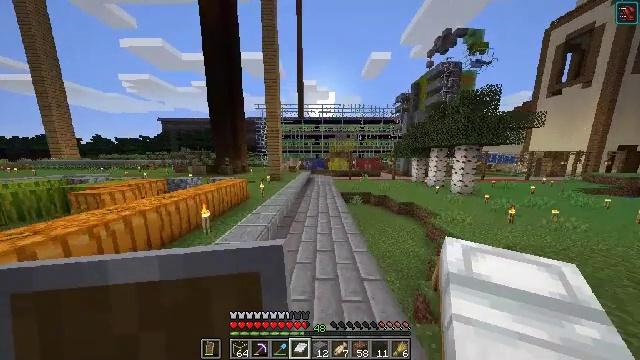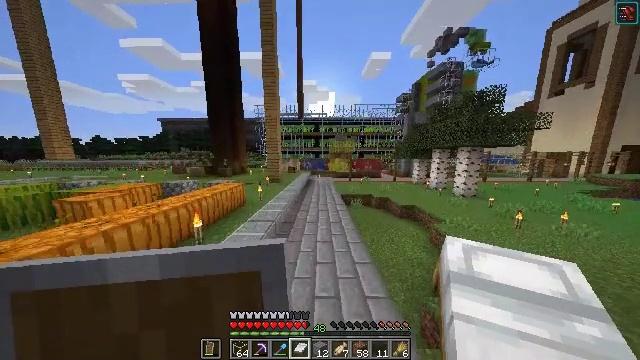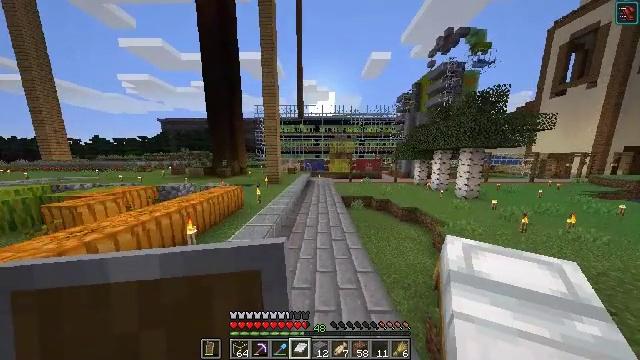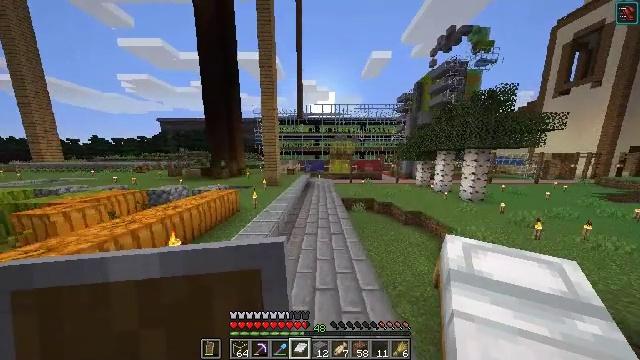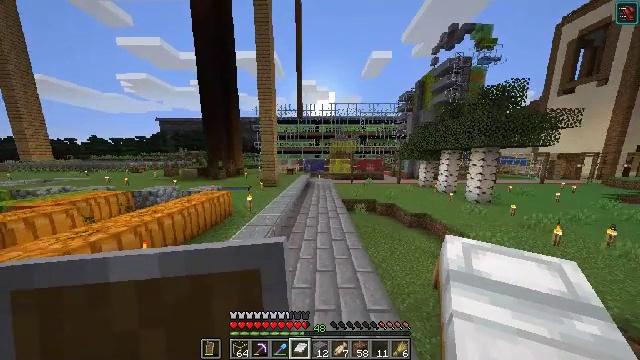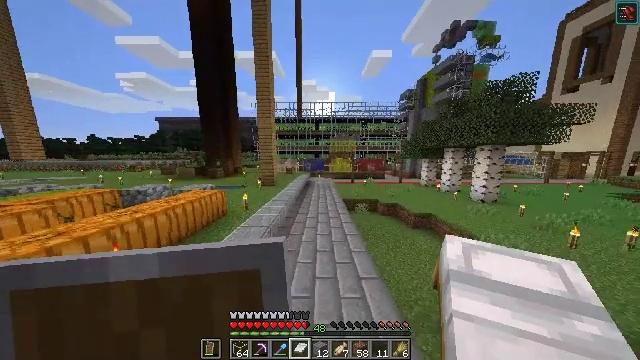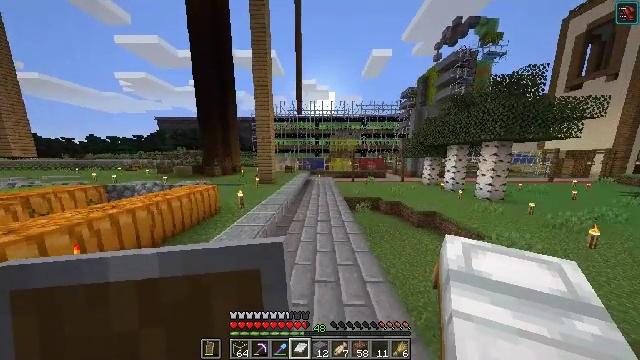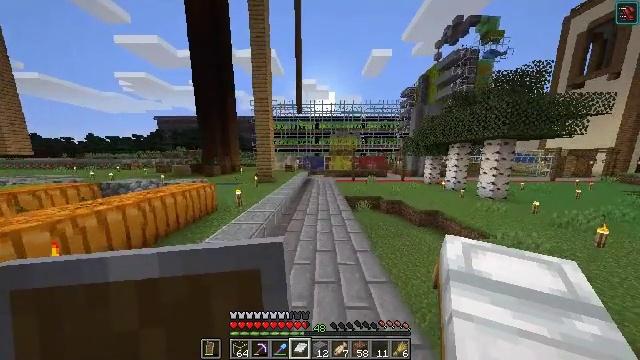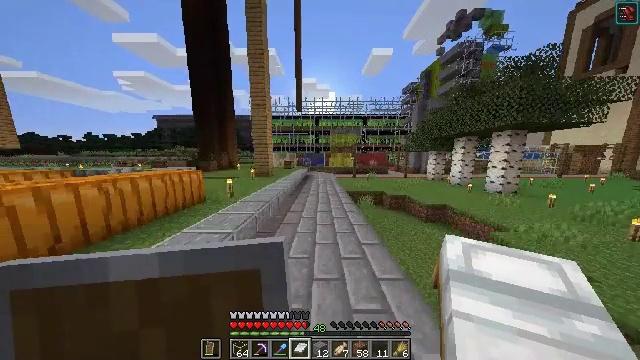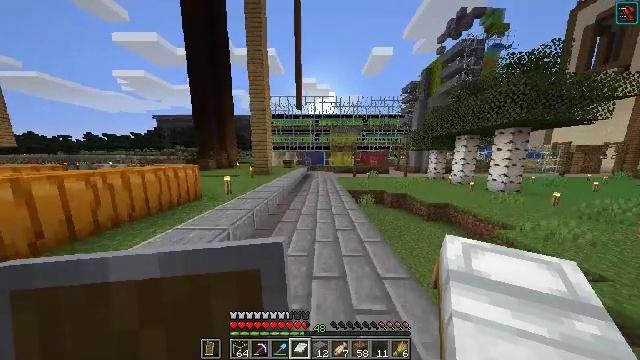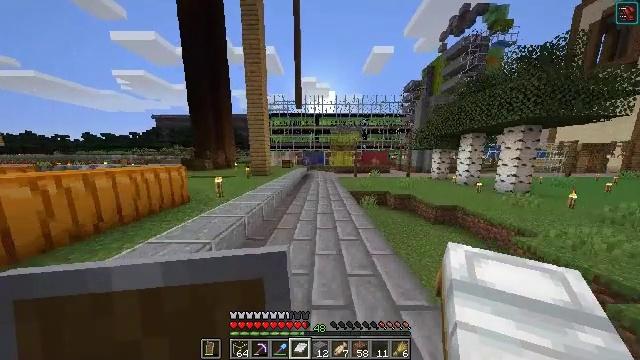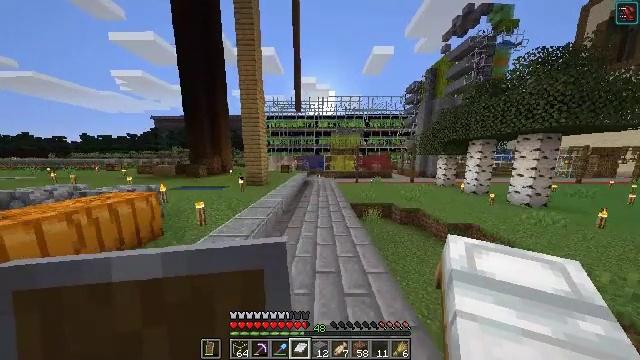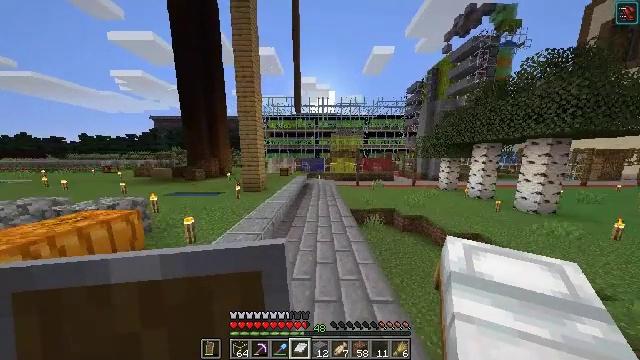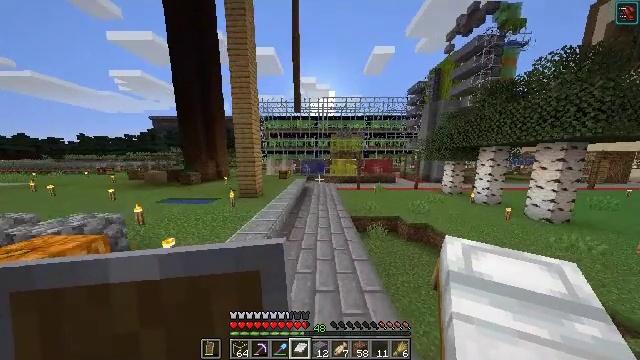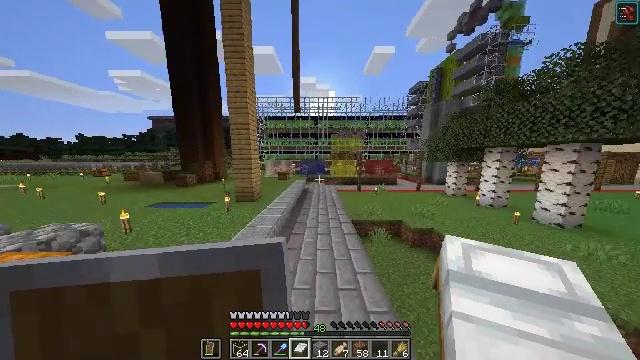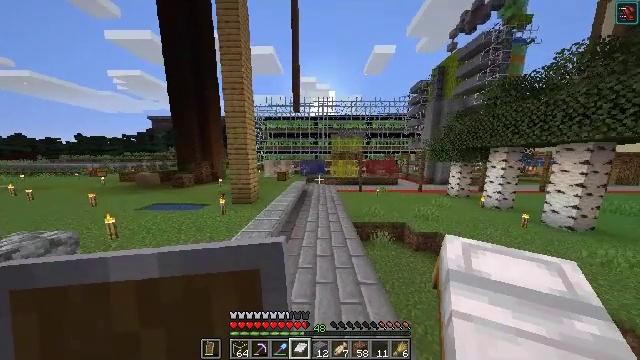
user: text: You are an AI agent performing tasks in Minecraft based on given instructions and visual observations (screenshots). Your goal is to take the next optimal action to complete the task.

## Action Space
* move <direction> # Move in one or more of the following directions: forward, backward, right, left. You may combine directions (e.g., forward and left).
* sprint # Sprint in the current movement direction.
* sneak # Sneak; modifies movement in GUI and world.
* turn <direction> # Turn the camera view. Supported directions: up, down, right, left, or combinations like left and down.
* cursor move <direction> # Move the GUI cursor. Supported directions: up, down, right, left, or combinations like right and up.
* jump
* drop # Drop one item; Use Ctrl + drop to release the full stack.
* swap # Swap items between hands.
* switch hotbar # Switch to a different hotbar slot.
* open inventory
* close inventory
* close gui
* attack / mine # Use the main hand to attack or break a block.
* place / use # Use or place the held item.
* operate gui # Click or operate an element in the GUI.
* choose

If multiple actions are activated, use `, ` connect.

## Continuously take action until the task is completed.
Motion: motion action
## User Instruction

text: Use the crafting table to craft white stained glass.
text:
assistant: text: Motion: move forward, jump
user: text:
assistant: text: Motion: move forward, jump
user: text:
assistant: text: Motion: move forward, jump
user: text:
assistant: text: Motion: move forward, jump
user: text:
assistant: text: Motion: move forward, jump
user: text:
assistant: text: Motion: move forward, jump
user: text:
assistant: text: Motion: move forward, jump
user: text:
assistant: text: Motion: move forward, jump
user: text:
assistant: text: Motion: move forward, jump
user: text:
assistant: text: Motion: move forward, jump
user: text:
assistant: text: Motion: move forward, jump
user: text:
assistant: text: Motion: move forward, jump
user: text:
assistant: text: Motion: move forward, jump
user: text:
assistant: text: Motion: move forward, jump
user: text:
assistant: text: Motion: move forward, jump
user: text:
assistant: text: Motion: move forward, jump
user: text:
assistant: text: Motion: move forward, jump
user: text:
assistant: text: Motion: move forward, jump
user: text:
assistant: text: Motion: move forward, jump
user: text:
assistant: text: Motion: move forward, jump
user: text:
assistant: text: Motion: move forward, jump
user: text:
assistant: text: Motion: move forward, jump
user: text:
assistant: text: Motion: move forward, jump
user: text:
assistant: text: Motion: move forward, jump
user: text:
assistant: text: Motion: move forward, jump
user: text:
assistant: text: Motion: move forward, jump
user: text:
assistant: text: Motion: move forward, jump
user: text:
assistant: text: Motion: move forward, jump
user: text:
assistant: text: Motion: move forward, jump
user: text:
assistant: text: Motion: move forward, jump